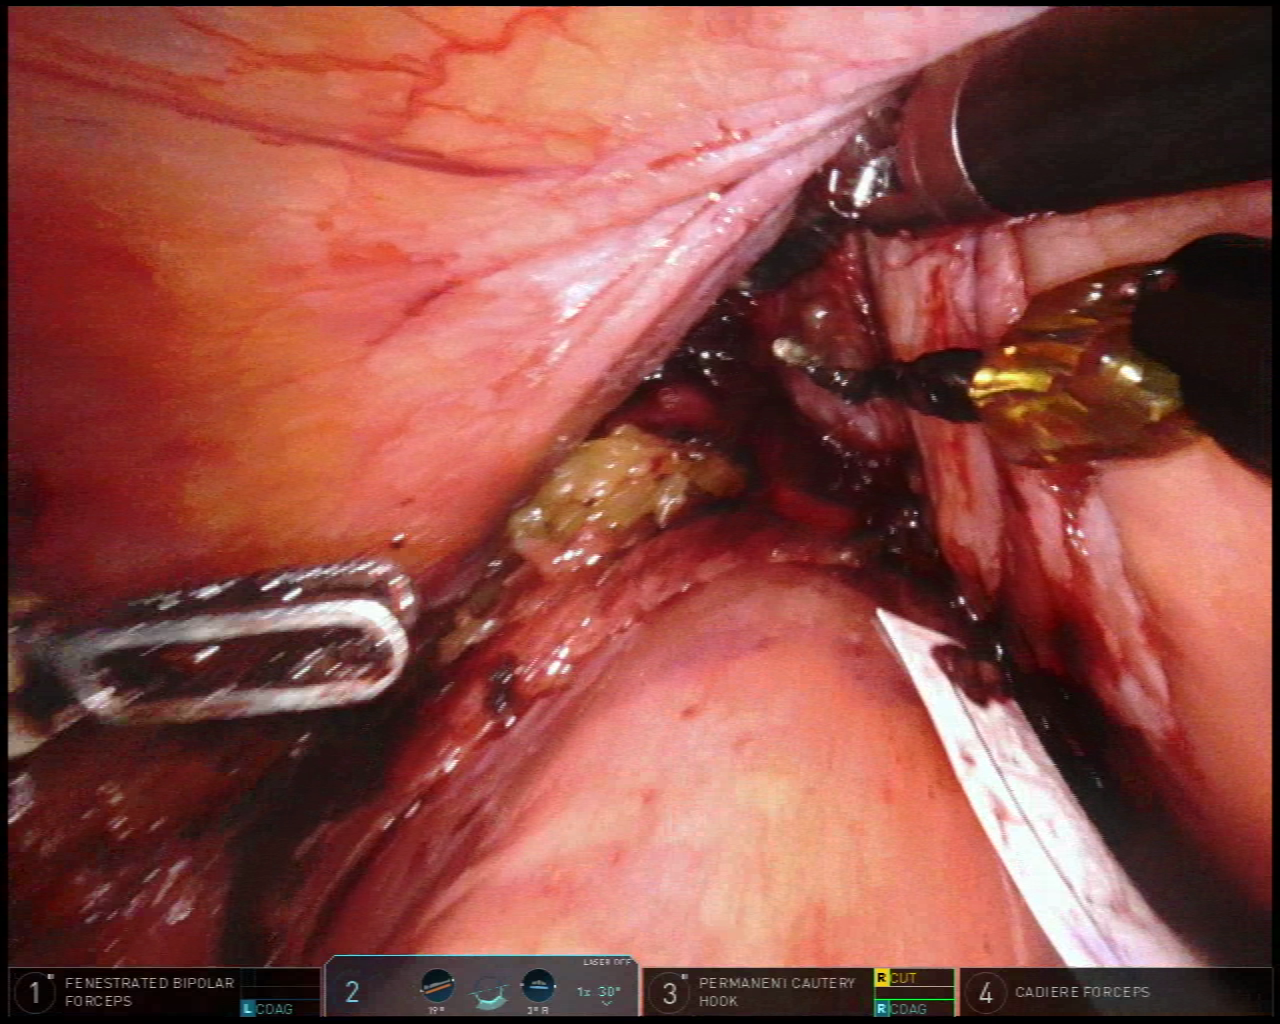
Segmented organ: vesicular_glands
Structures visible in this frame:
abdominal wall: no
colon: no
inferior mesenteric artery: no
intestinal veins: no
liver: no
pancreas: no
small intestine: no
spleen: no
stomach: no
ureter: no
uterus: no
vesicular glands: yes